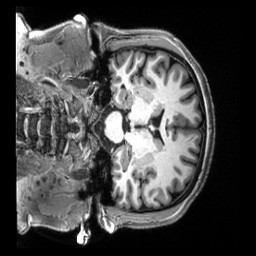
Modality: T1w
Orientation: coronal
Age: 28
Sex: female
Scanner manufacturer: siemens
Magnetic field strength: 3 T
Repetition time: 2.5 s
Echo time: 0.00222 s